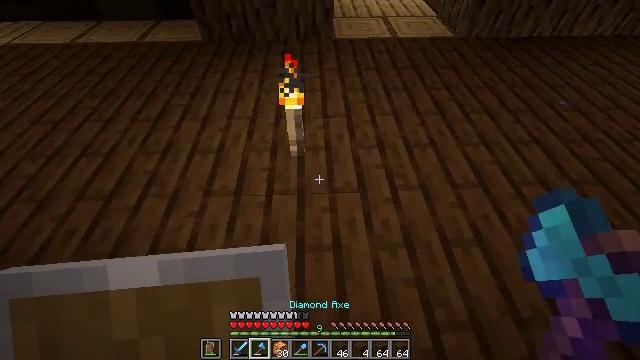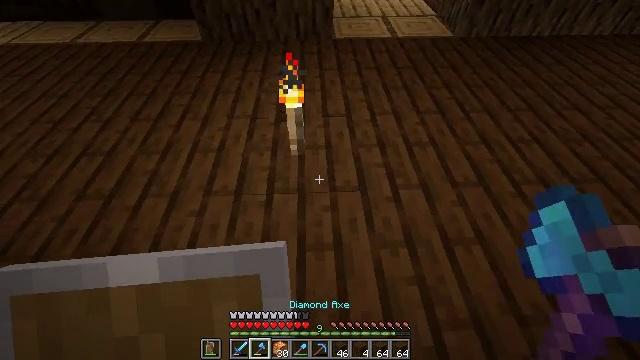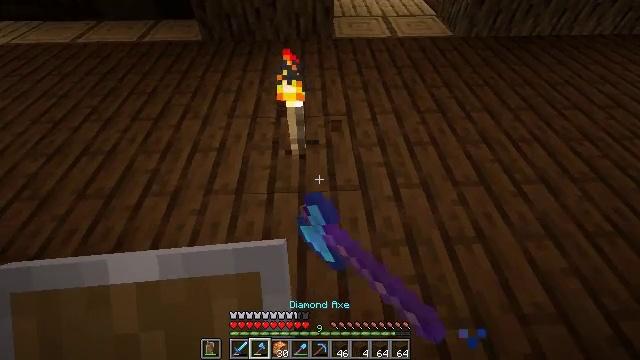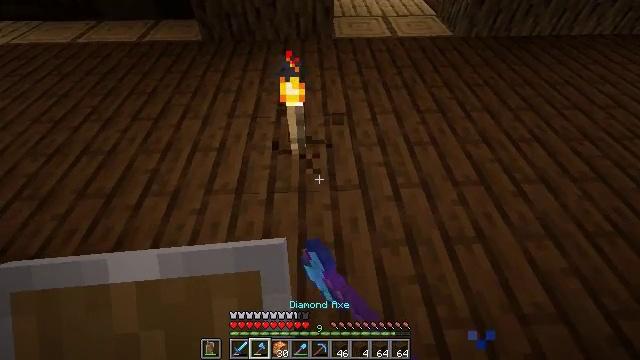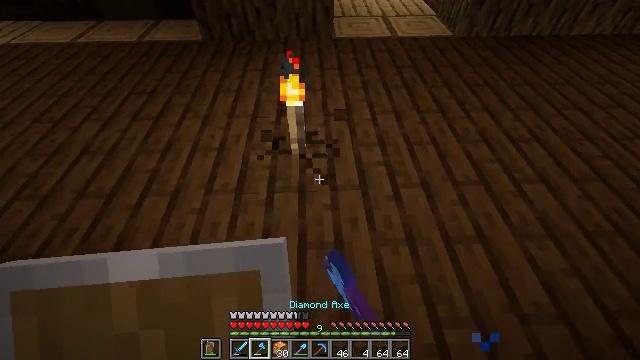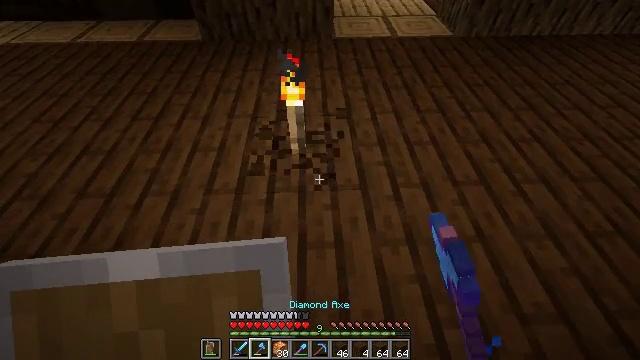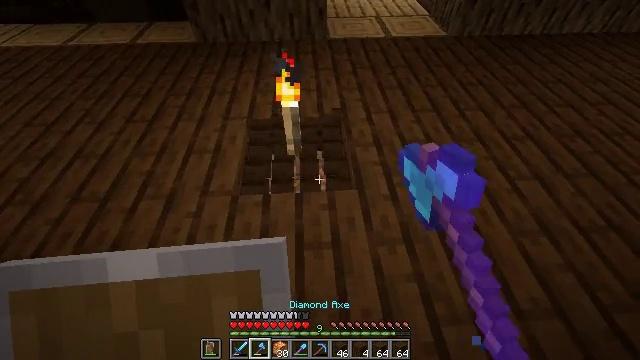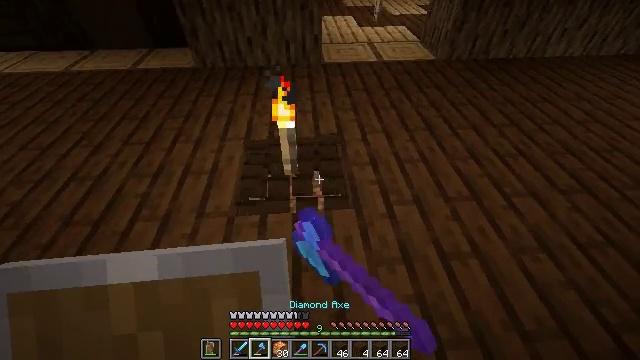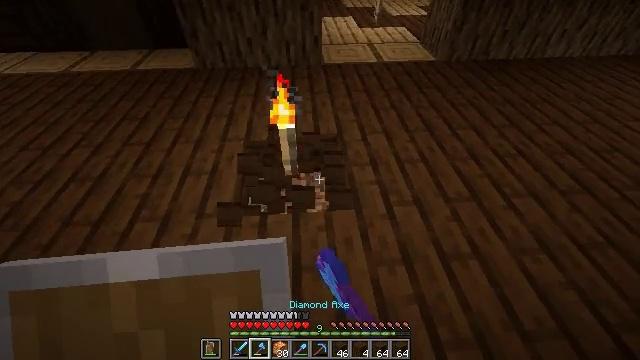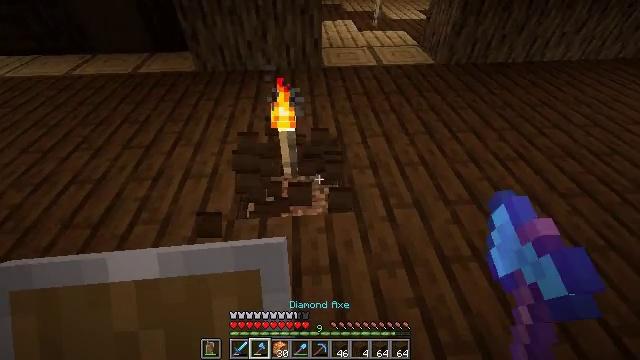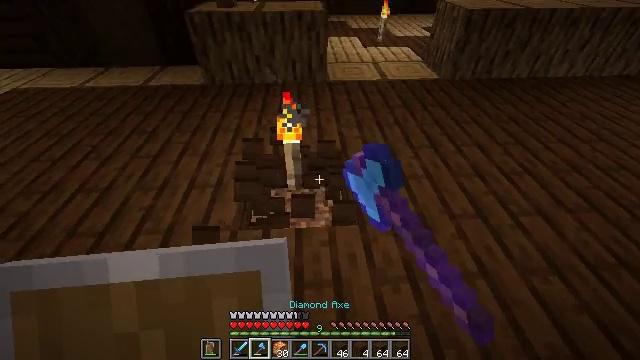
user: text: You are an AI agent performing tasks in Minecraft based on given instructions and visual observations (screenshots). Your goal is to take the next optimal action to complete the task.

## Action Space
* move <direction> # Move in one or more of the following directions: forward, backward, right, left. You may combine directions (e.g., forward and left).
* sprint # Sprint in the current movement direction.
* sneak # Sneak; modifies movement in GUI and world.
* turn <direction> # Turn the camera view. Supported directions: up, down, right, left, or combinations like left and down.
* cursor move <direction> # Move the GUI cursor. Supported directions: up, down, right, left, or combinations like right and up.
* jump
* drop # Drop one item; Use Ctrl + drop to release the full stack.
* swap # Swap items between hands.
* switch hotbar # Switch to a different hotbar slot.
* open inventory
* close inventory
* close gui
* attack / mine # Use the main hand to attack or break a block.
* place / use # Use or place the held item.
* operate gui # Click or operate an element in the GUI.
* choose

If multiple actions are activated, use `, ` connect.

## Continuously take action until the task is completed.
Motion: motion action
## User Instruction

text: Destroy the dark oak slab to recycle it.
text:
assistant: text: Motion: attack / mine
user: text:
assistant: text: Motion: attack / mine
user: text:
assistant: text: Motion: attack / mine
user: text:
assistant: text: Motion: attack / mine
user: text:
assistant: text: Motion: attack / mine
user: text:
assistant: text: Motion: turn right, attack / mine
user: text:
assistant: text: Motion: turn right and up, attack / mine
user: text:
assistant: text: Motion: attack / mine
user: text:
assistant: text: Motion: attack / mine
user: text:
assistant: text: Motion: turn left and up, attack / mine
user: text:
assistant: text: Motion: no_op